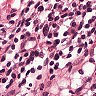
Metastatic tissue present: no